Current action and preconditions to check: trajectory_clear

Your task: For each precondition in the list above, predict whether it will hold at this action.

Consider the current scene as observed from the mobile robot's camera, and analyze the predicted future states of all dynamic agents (e.g., people, animals, vehicles, or any moving entities) within the NEXT SECOND.

IMPORTANT: Only answer "very likely" if you are absolutely certain—based on strong, clear evidence—that a dynamic agent will violate the precondition in the predicted future state. Do NOT answer "very likely" for unlikely, ambiguous, or low-probability risks.

Ask yourself for each precondition: Is there a high probability, with clear and convincing evidence, that the predicted future states of any dynamic agent will interfere with the predicted future state of the currently executing action within the NEXT SECOND, causing that precondition to fail?

Assess the risk level based on these predictions. Use "likely" or "very likely" if motions create a clear risk of interference.

Use "neutral" or "improbable" if agents are nearby but their predicted paths are clearly diverging or non-conflicting.

Failure Risk Categories: "very improbable", "improbable", "neutral", "likely", "very likely"

Answer Format: Output ONLY the probability_of_failure value from these categories: "very improbable", "improbable", "neutral", "likely", "very likely"

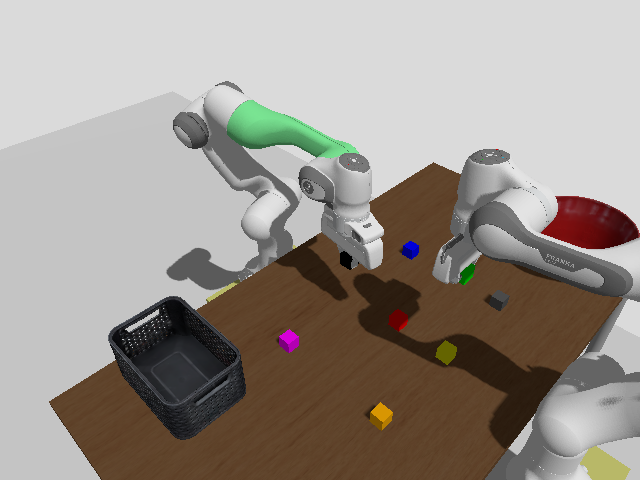

Answer: improbable